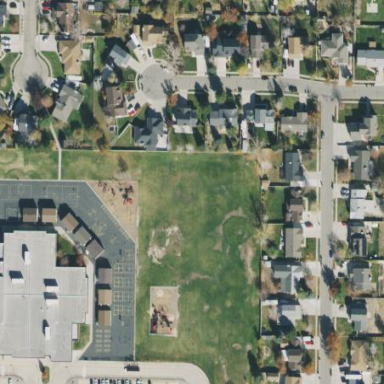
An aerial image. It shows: School.